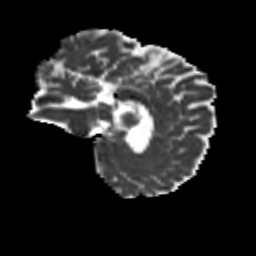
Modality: MD
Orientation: sagittal
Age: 56
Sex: male
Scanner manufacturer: siemens
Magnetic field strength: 3 T
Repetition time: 8.6 s
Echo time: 0.095 s